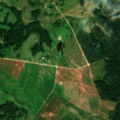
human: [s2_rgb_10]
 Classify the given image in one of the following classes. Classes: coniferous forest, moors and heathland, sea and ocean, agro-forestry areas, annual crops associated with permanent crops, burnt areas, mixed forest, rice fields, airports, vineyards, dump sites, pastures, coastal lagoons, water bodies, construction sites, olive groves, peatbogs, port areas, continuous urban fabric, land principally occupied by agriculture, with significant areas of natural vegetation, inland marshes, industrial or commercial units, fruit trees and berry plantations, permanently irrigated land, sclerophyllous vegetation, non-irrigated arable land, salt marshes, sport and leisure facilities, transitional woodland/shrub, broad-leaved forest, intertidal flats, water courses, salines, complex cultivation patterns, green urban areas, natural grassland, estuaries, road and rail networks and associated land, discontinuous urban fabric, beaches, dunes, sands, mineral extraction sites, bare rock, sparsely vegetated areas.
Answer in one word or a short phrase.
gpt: non-irrigated arable land, pastures, land principally occupied by agriculture, with significant areas of natural vegetation, broad-leaved forest, mixed forest, transitional woodland/shrub